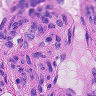
Metastatic tissue present: yes